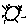
Label: sun